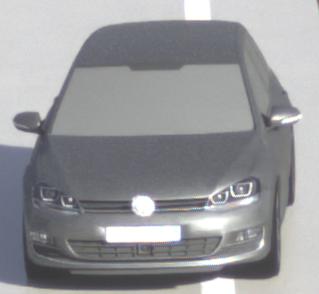
Make: VW
Model: Golf 1.2 TSI BMT
Detailed model: Golf (VII)
Model produced from: 2012/11
Model produced until: 2014/05
Doors: 3
Color: gray
Road condition: wet road
Daytime: morning or afternoon
Contrast: high contrast